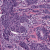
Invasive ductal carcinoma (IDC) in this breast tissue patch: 1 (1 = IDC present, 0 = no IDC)